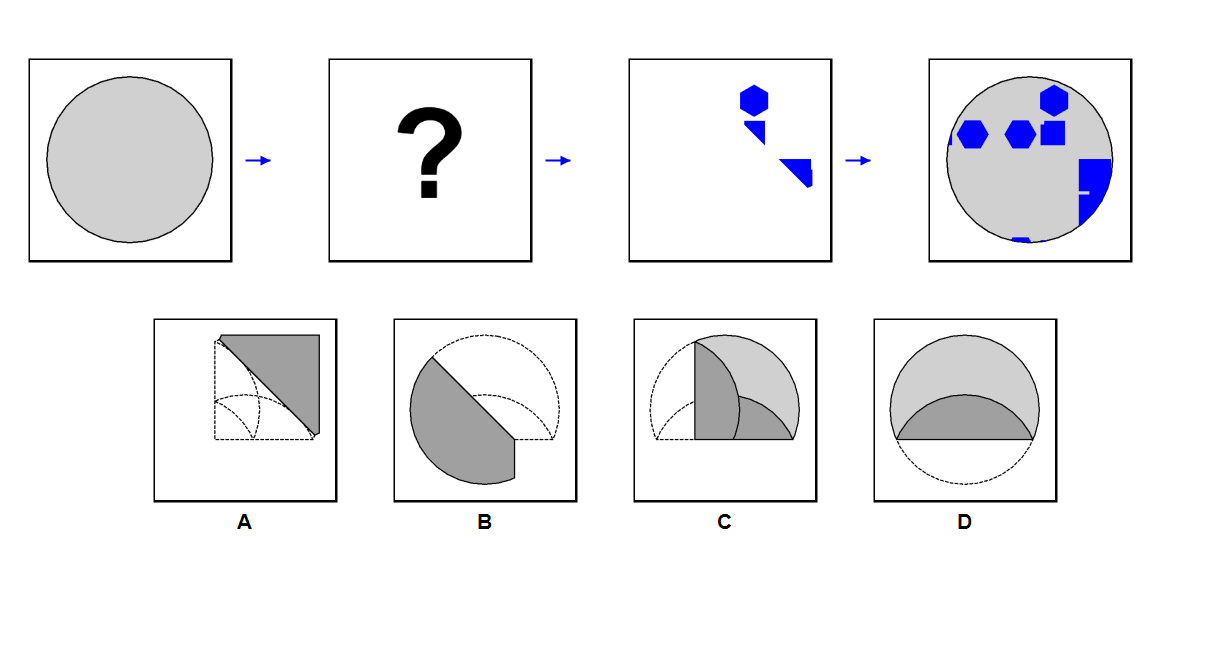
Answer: B